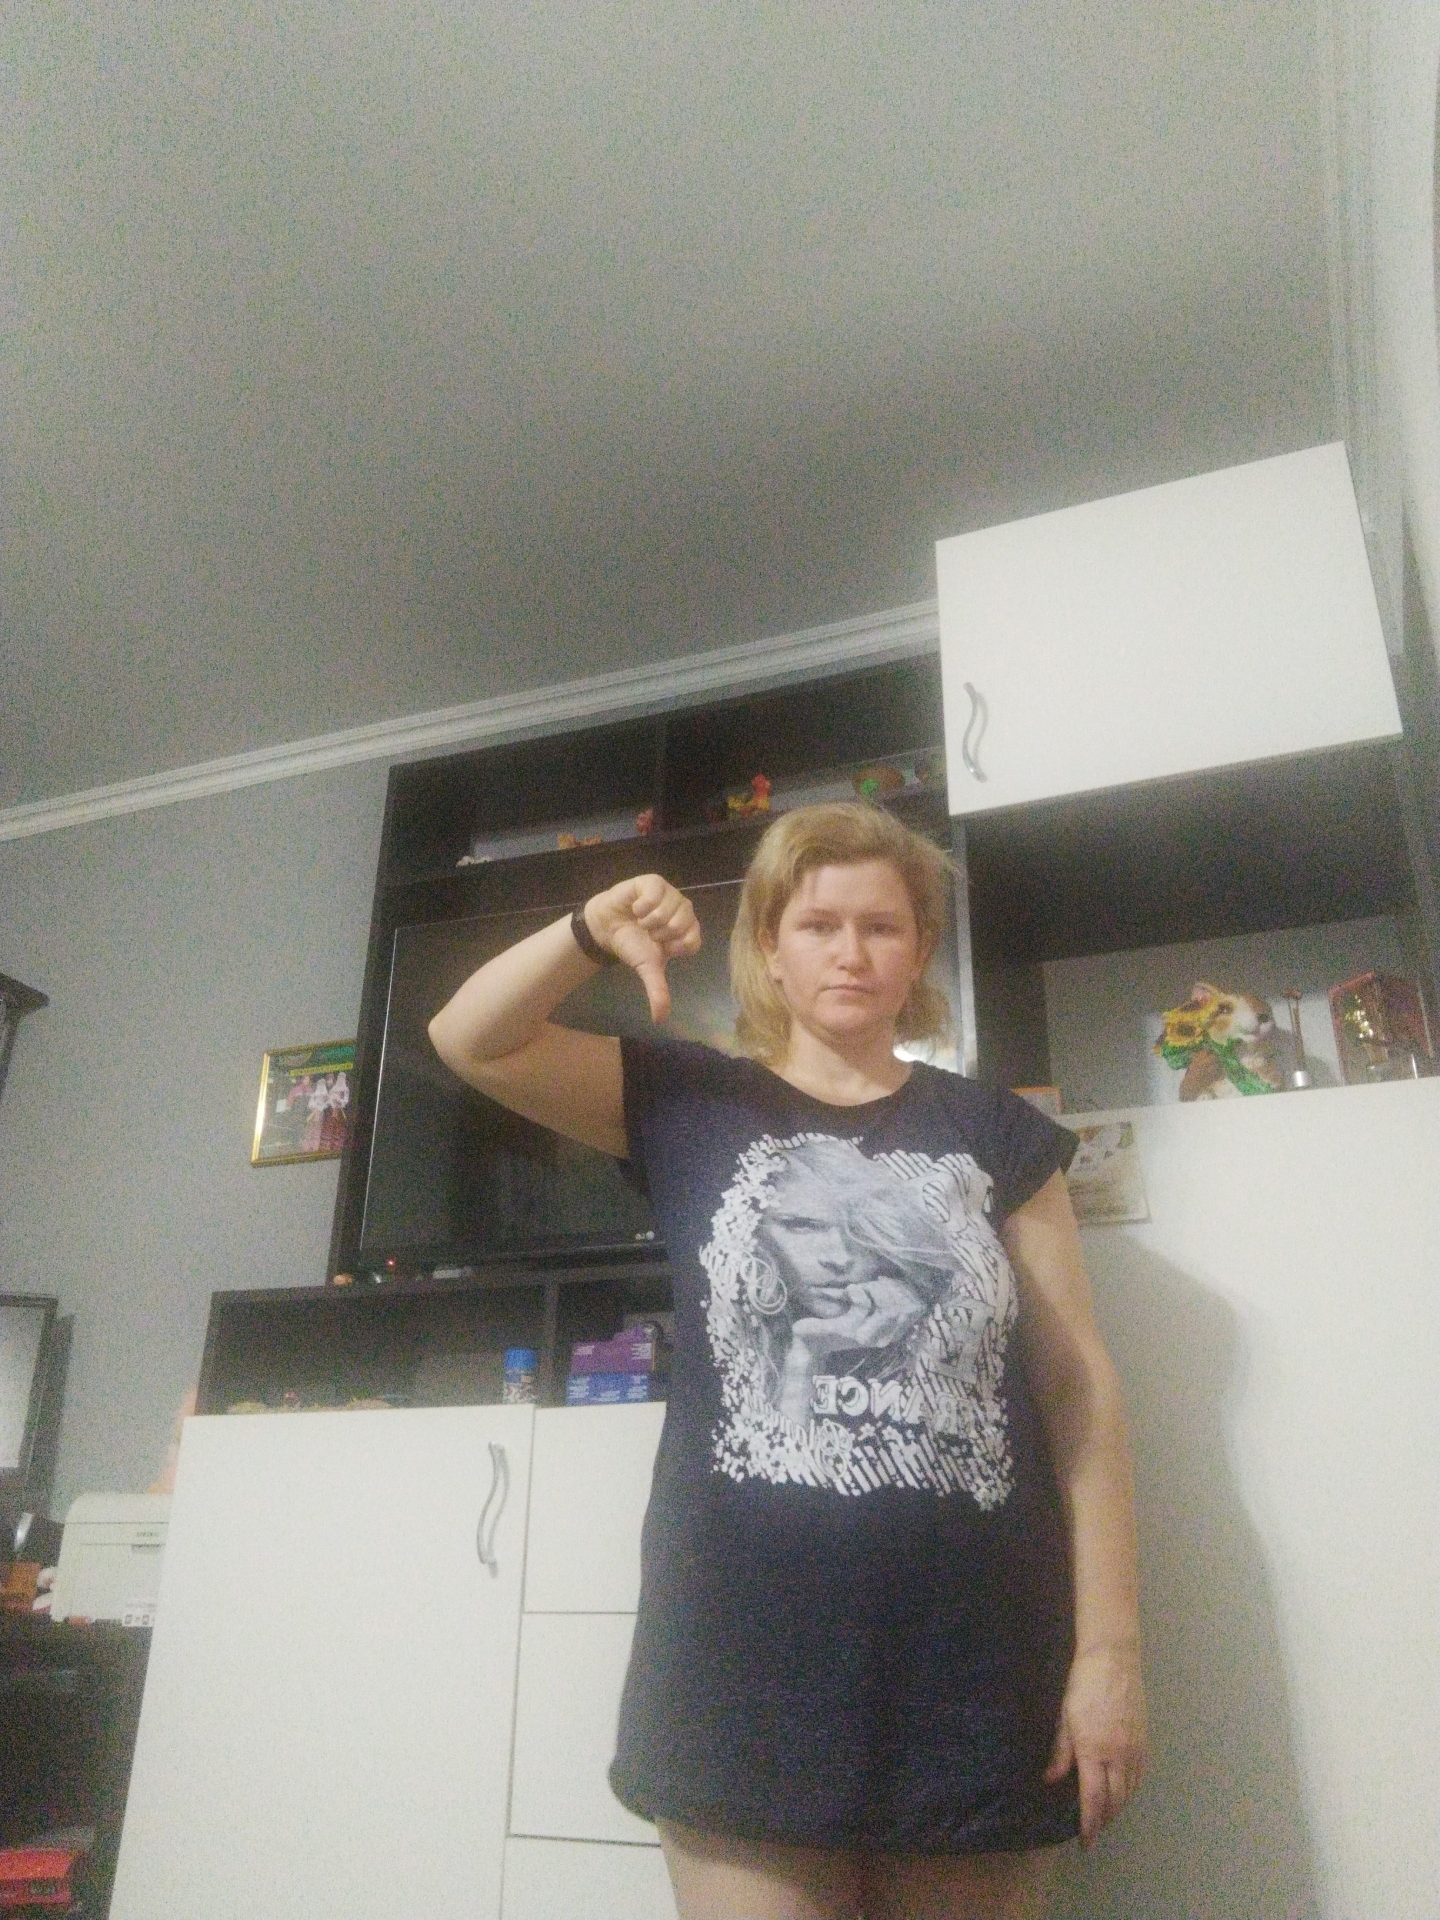
Label: noise